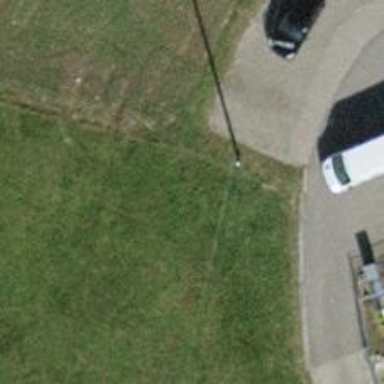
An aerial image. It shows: Power pole.